Interaction volume radius: 5 \u00c5
Interaction volume height: 25 \u00c5
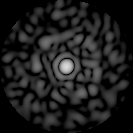
Disorder parameter: 0.8365